Aerial crown-view tile of a tropical tree (Barro Colorado Island, Panama), acquired 20241014:
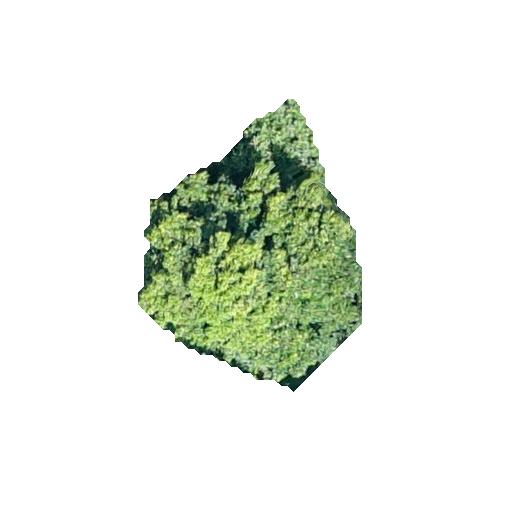
Species: Prioria copaifera
GBIF accepted scientific name: Prioria copaifera
Crown area: 65.104 m²